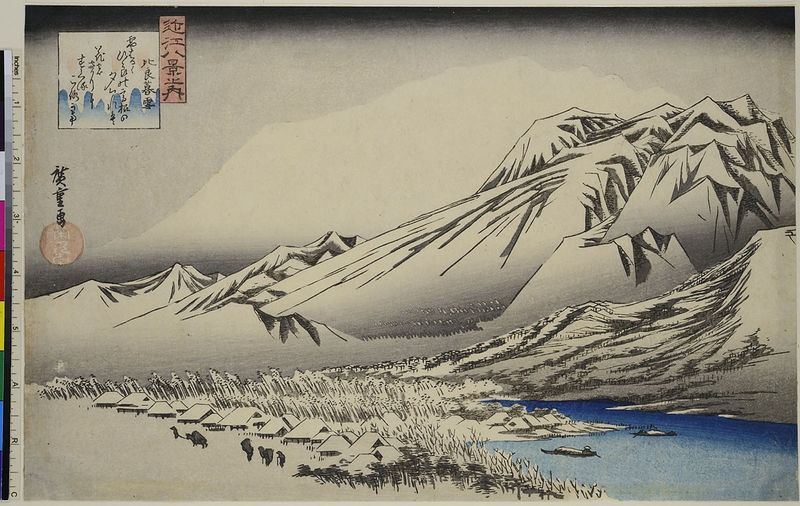
Titel: Abendliche Schneelandschaft in Hira, aus der Serie: Acht Ansichten von Omi
Künstler: Utagawa Hiroshige
Standort: Hamburg
Institution: Museum für Kunst und Gewerbe Hamburg
Schlagwörter: landschaft, see, schnee, holzschnitt, berge, gebirge, druckgraphik, druckgrafik, zeit, farbholzschnitt, anlagen, landschaftsdarstellung, edo, reproduktionen, druckerzeugnisse, ukiyo